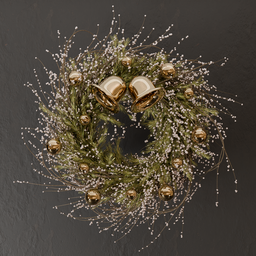
Label: decoration